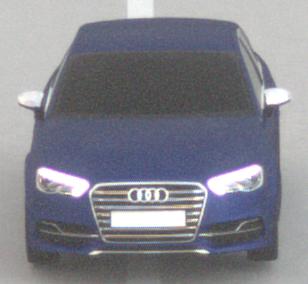
Make: Audi
Model: S3
Detailed model: 8V
Model produced from: 2013
Model produced until: 2020
Doors: 4
Color: blue
Road condition: dry road
Daytime: night
Contrast: low contrast